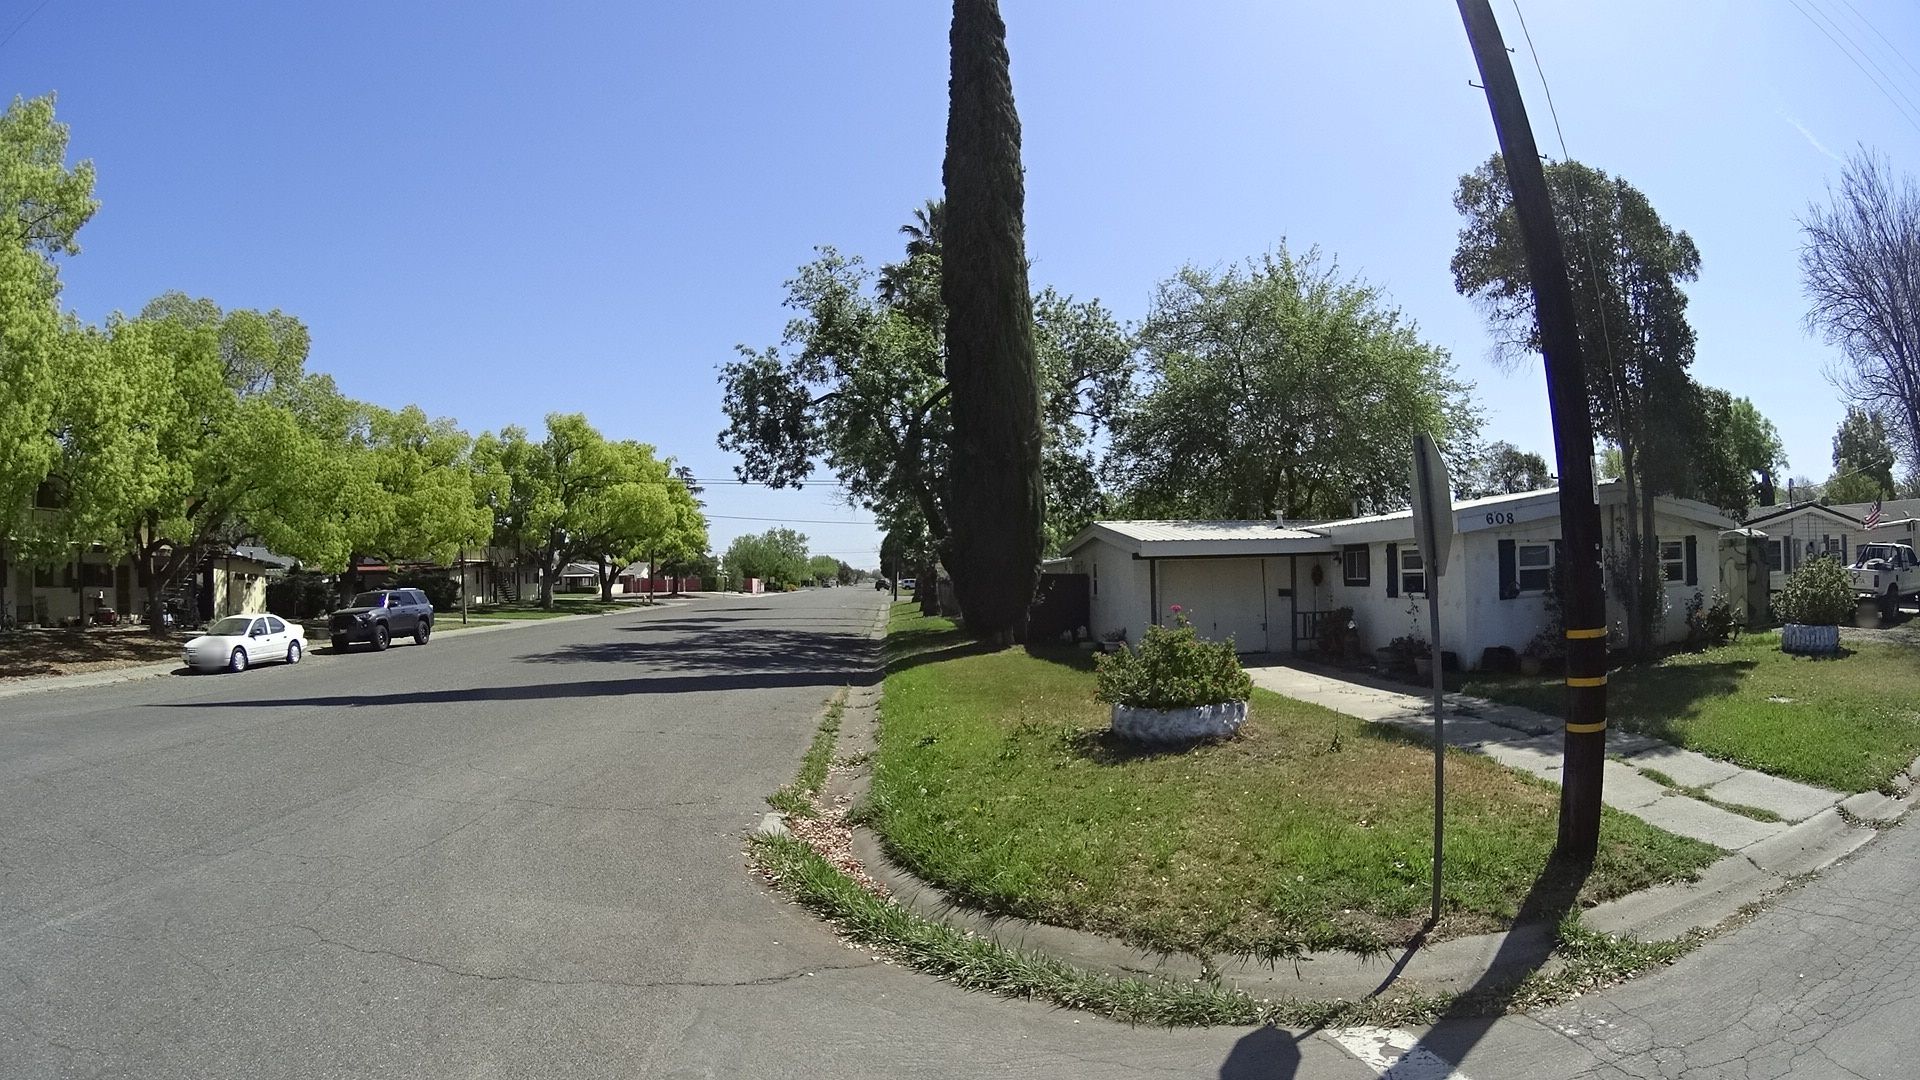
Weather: clear
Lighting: day
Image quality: good
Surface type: cycling surface
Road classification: residential
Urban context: semi-dense urban cluster
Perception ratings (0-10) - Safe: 5.41, Lively: 7.72, Beautiful: 5.77, Boring: 5.86, Depressing: 6.88, Wealthy: 6.57